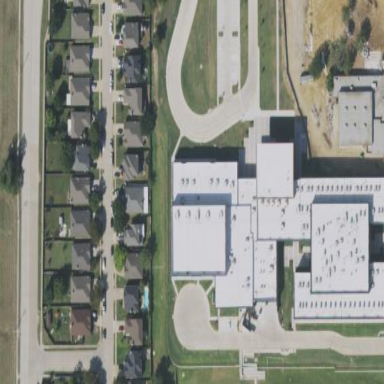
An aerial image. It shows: School building.